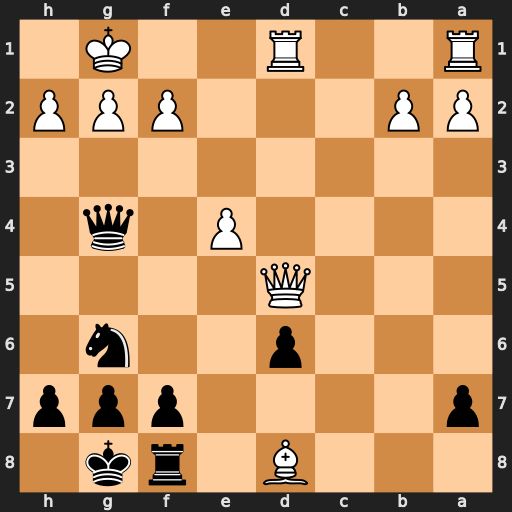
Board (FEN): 3B1rk1/p4ppp/3p2n1/3Q4/4P1q1/8/PP3PPP/R2R2K1
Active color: b
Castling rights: -
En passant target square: -
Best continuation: Nf4 e5 Nxd5